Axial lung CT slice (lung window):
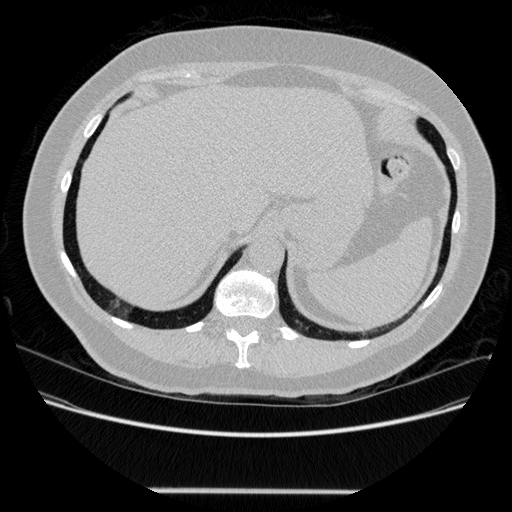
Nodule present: no